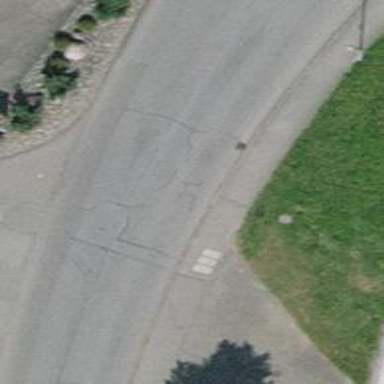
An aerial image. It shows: Public transport stop position.